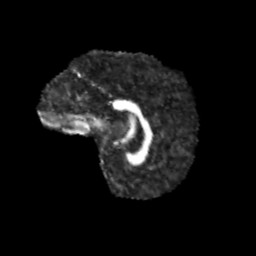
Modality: FA
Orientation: sagittal
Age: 11
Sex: male
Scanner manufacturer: siemens
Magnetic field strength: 3 T
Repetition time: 3.8 s
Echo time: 0.07 s